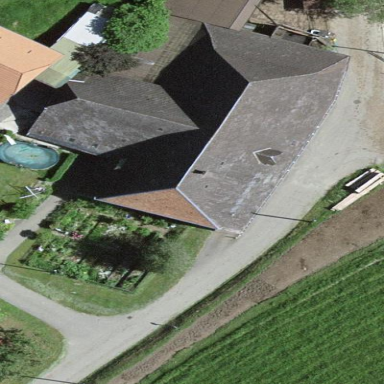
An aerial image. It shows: Farm building.